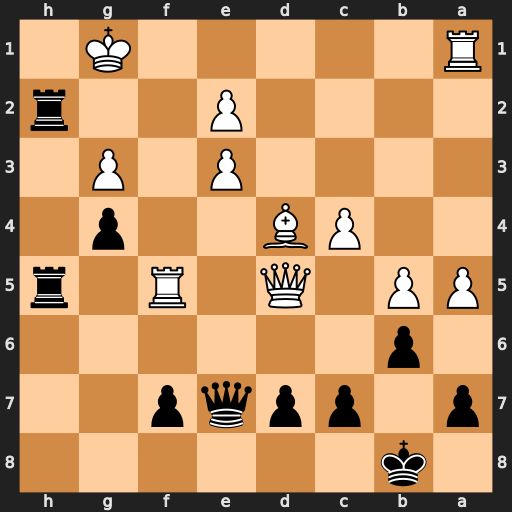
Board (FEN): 1k6/p1ppqp2/1p6/PP1Q1R1r/2PB2p1/4P1P1/4P2r/R5K1
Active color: b
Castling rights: -
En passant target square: -
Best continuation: Rh1+ Qxh1 Rxh1+ Kxh1 Qe4+ Kg1 Qxf5